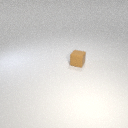
small brown rubber cube